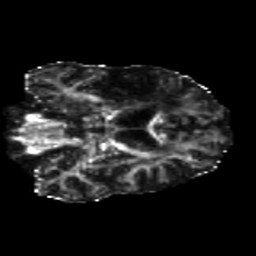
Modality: FA
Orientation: coronal
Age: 75
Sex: male
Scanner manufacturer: siemens
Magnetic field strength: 3 T
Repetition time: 5.25 s
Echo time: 0.08 s